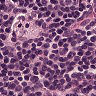
Metastatic tissue present: no